Question: I'm following the Rhomobile guide to <URL>.
I believe my system java path is: '/System/Library/Java/JavaVirtualMachines/' As you can see in the screen shot below. The rake task aborts because something is either wrong with my path or system installation of Java. You can see that the instructions on Rhomobile are vague, and the apple instructions are equally vague. I'm relying on your expertise with this. :)
What is the proper path and or how do I install Java to compile android applications?

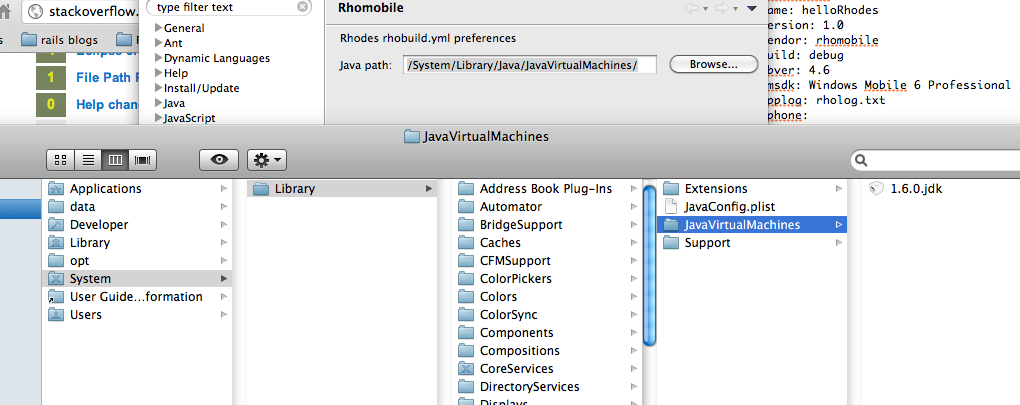
Answer: On the help page you point to, they show the path in question as being the location of the actual executables, which is more like '/System/Library/Java/JavaVirtualMachines/1.6.0.jdk/Contents/Home/bin/' . I generally use '/System/Library/Frameworks/JavaVM.framework/Versions/1.6/Home/bin', which points to the same place but it's a bit more robust to version bumps.